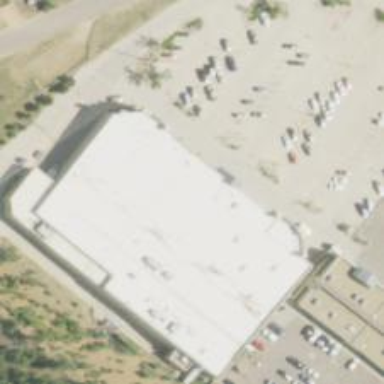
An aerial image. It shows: Fitness center located in leisure land.